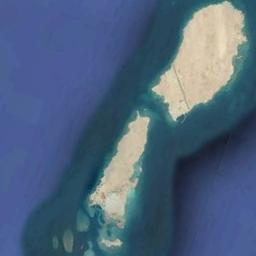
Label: island